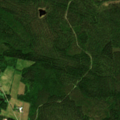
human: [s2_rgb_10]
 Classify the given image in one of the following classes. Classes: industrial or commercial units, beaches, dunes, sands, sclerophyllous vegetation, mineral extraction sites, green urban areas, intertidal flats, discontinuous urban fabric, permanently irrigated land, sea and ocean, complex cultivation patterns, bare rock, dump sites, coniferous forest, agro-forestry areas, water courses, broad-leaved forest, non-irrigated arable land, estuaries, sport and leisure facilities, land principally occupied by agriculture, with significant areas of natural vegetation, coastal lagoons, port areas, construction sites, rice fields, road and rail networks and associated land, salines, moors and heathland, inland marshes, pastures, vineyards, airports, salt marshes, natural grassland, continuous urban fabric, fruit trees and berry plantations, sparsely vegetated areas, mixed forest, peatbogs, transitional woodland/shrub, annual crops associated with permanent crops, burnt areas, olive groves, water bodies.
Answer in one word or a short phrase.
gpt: land principally occupied by agriculture, with significant areas of natural vegetation, coniferous forest, transitional woodland/shrub